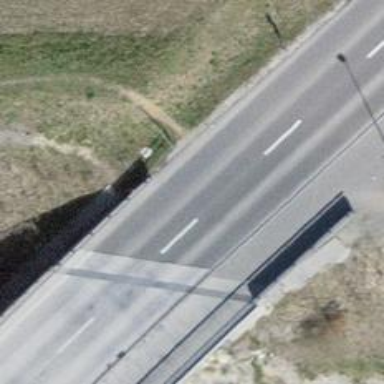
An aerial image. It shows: Set of steps on the road.